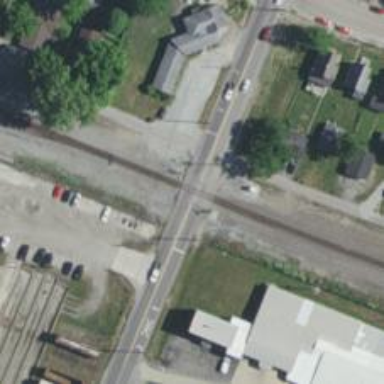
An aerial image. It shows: Railway level crossing.